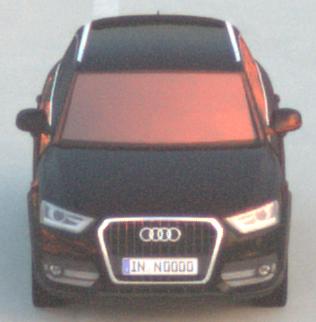
Make: Audi
Model: Q3 1.4 TFSI
Detailed model: Q3 (8U)
Model produced from: 2013/07
Model produced until: 2014/10
Doors: 5
Color: black
Road condition: dry road
Daytime: sunrise or sunset
Contrast: medium contrast